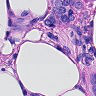
Metastatic tissue present: yes